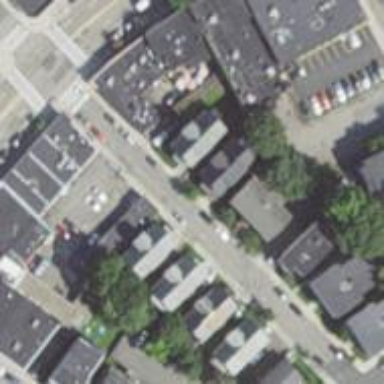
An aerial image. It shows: Residential road with asphalt surface. It is surrounded by residential buildings.